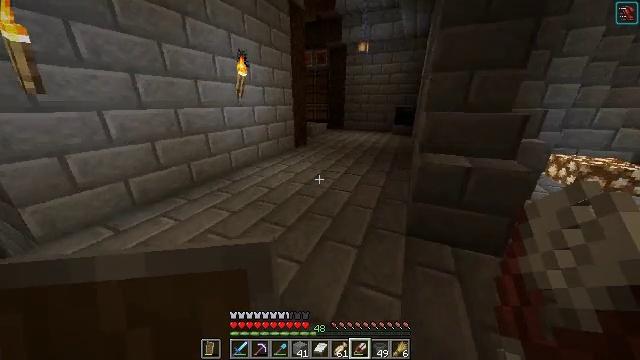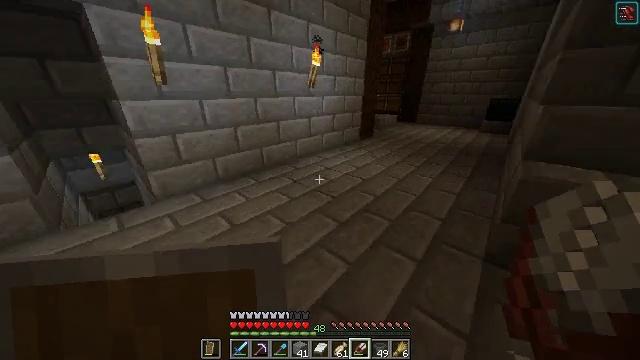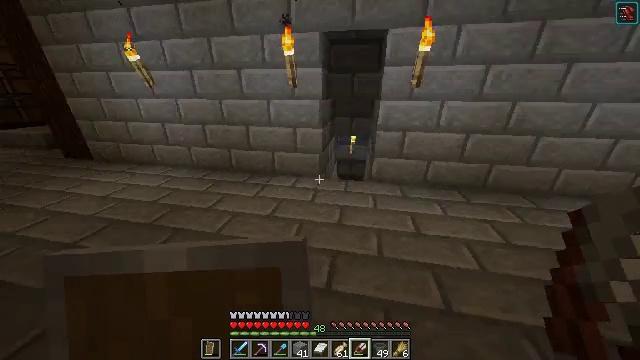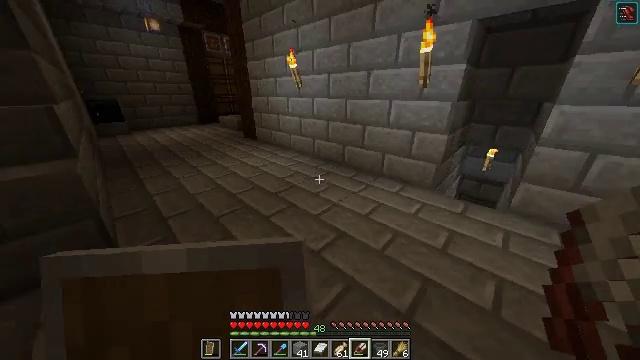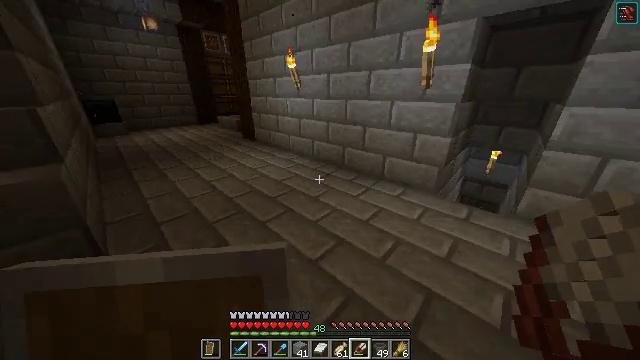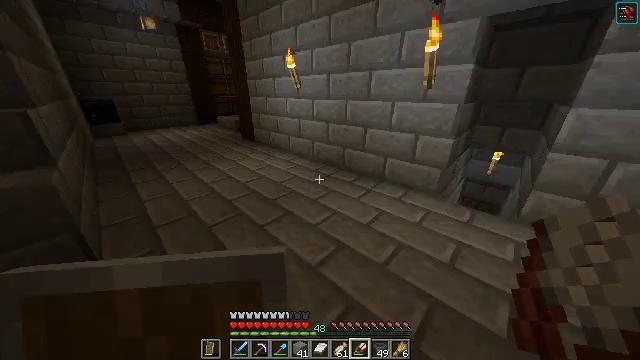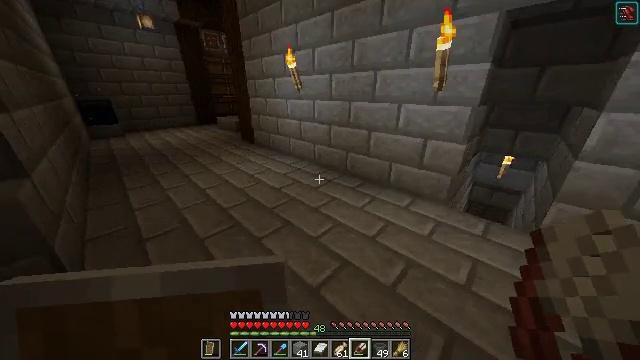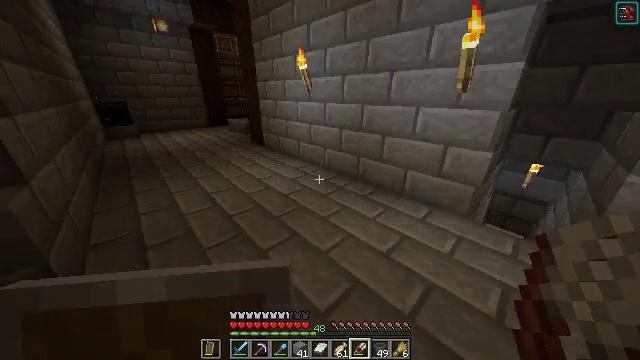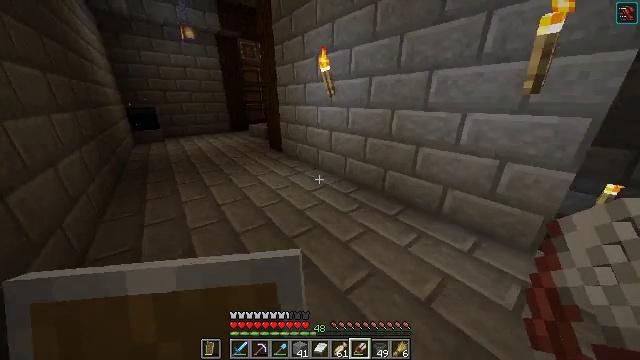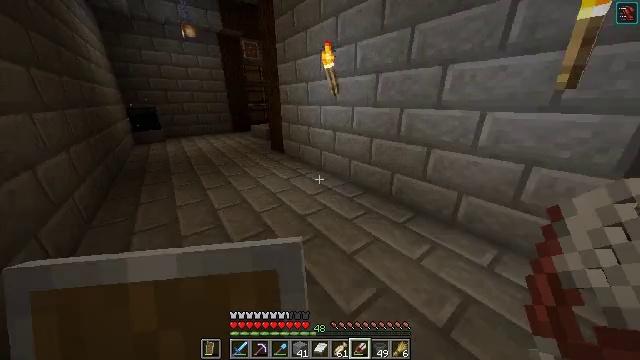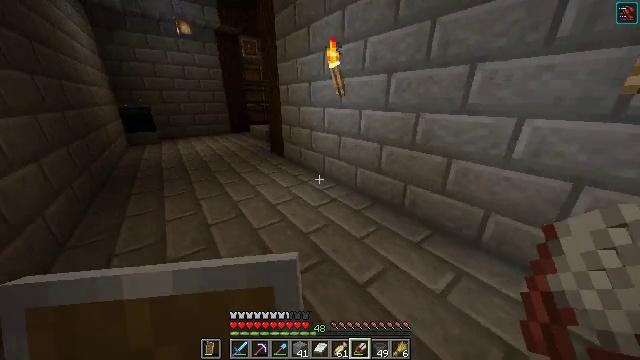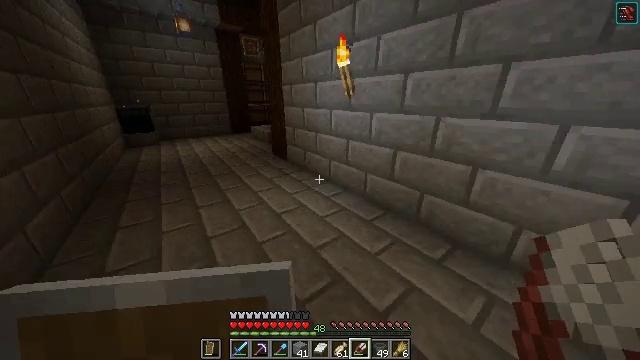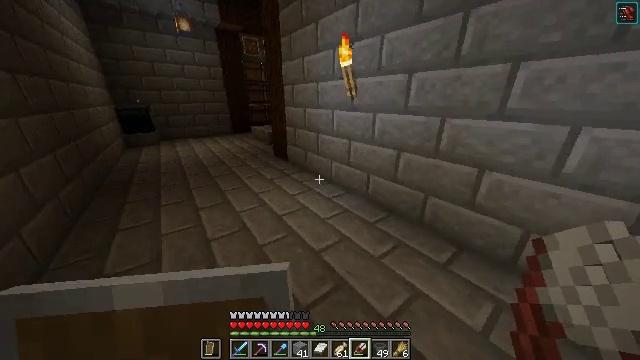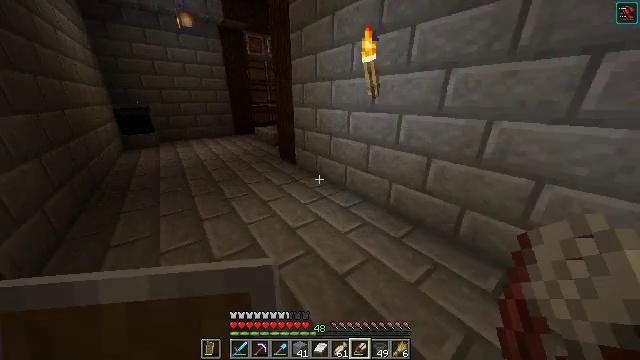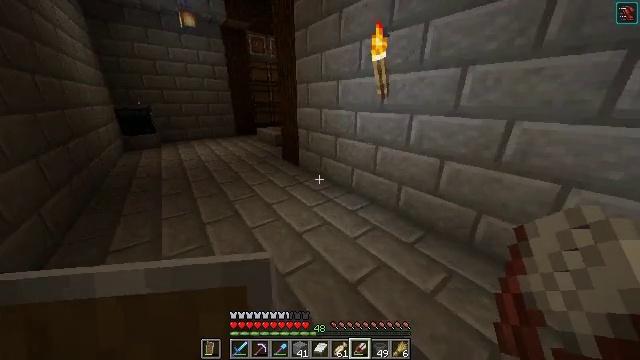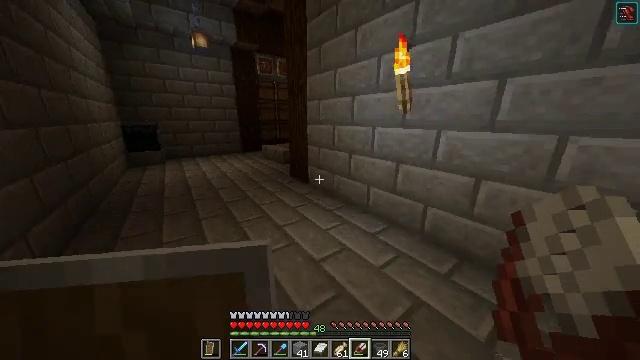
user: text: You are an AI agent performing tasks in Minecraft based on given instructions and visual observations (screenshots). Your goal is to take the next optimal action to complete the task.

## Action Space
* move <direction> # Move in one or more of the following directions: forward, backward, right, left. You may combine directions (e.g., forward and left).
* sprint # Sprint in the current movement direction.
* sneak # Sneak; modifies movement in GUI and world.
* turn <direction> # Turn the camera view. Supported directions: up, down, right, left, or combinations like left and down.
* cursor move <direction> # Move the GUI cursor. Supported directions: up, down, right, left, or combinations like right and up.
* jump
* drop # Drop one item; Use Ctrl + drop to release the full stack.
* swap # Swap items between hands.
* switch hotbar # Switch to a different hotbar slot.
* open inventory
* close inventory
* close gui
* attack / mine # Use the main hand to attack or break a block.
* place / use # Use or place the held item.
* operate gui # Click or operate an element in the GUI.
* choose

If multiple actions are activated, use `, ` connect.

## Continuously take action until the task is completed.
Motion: motion action
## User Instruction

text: Combine ice blocks in the crafting table to get packed ice.
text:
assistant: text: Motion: turn left and down
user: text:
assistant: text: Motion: turn left
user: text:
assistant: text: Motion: turn left
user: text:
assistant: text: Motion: move forward
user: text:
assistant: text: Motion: move forward
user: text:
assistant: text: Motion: move forward
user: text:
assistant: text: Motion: move forward, turn left
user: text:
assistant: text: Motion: move forward, turn left and up
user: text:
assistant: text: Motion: move forward
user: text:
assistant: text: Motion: move forward and move left
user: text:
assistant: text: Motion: move forward and move left
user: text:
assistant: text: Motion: move forward and move left
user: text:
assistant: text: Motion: move forward and move left
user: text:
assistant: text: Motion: move forward and move left
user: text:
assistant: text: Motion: move forward and move left, turn up
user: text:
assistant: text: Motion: move forward and move left, turn left and up
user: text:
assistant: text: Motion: move forward and move left, turn up
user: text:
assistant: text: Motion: move forward and move left
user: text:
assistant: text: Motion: turn left
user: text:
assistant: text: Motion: turn left
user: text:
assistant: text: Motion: no_op
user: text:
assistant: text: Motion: turn left
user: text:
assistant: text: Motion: move forward
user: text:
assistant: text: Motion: move forward
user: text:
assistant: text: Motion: no_op
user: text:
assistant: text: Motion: move forward
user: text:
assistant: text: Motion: move forward
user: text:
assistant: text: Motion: move forward
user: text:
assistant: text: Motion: move forward
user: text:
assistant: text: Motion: move forward